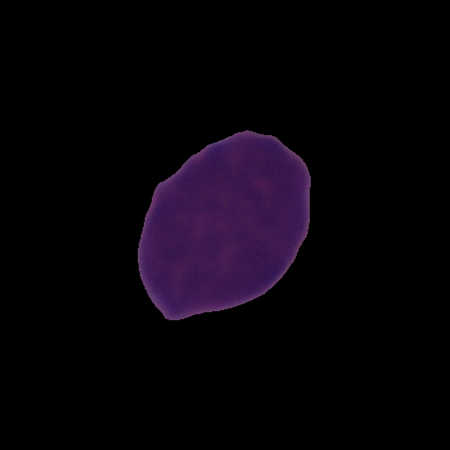
Label: cancer